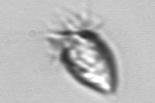
Label: Paratontonia_gracillima